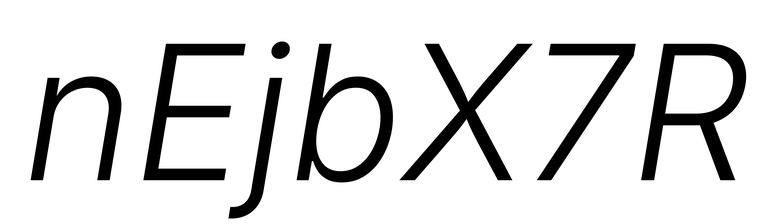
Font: Inter-Italic_Light_Italic